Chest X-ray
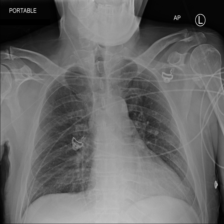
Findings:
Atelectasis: negative
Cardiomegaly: negative
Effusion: negative
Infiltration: negative
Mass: negative
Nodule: negative
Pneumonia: negative
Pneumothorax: negative
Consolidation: negative
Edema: negative
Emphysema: negative
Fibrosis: negative
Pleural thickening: negative
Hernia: negative